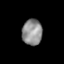
Tissue: skin
Cell type: Epithelial cells
Senescence score: 0.2749
Nuclear area (px): 511
Mean DAPI intensity: 143.254